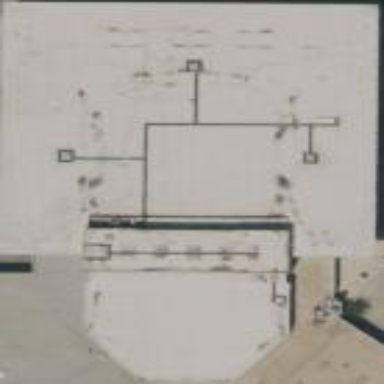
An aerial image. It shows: Theatre building.